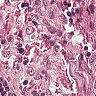
Metastatic tissue present: no